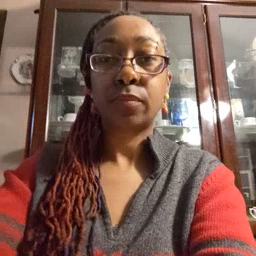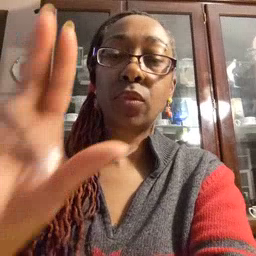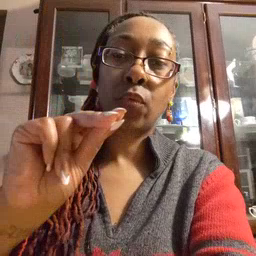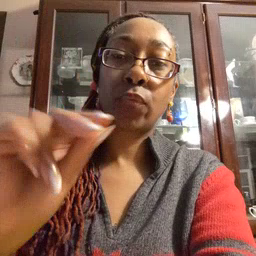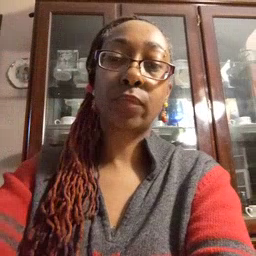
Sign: no